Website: apple
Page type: newsletter-management
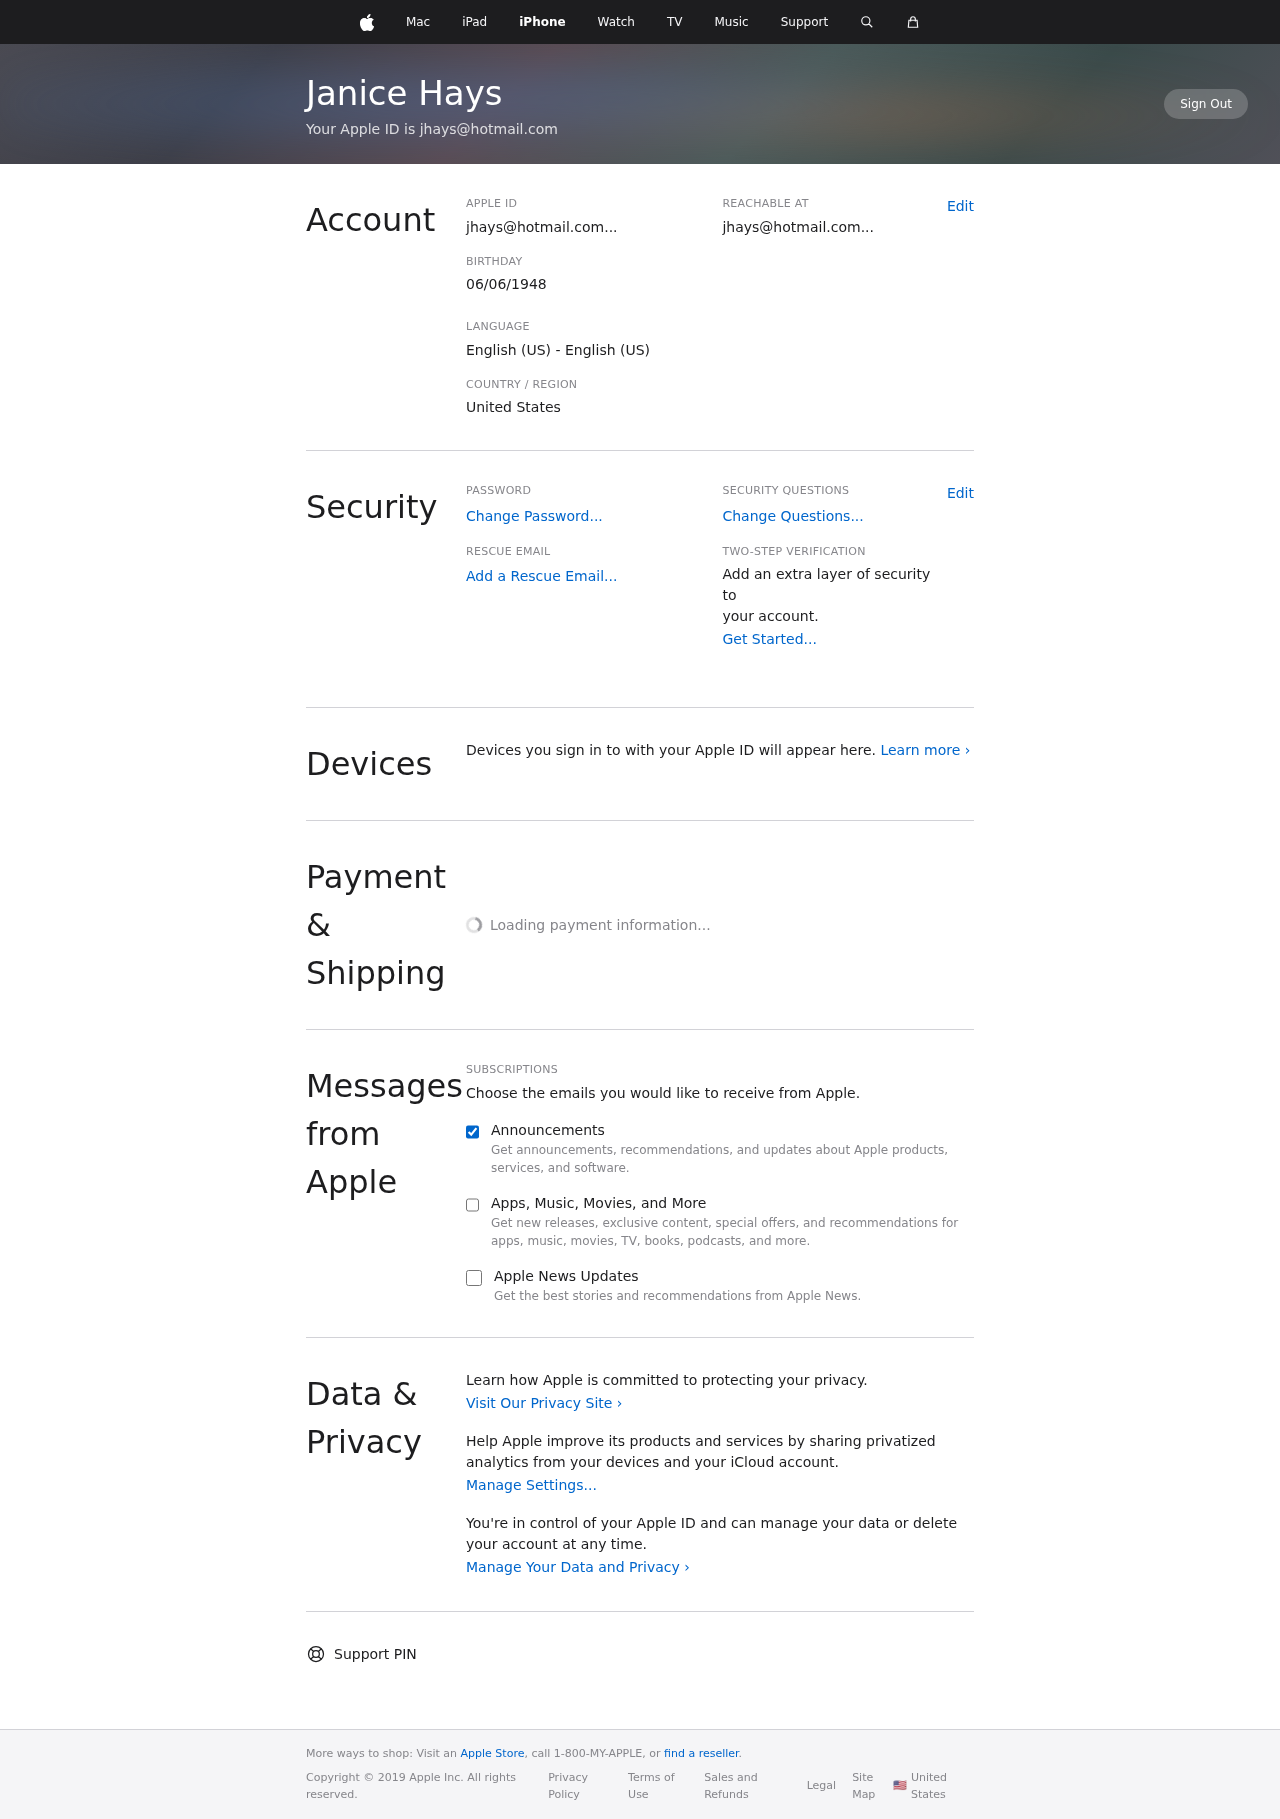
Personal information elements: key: PII_COUNTRY
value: United States
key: PII_DOB
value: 06/06/1948
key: PII_EMAIL
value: jhays@hotmail.com
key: PII_EMAIL
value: jhays@hotmail.com...
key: PII_FULLNAME
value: Janice Hays
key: PII_EMAIL2
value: jhays@hotmail.com...